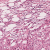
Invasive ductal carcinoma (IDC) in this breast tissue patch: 1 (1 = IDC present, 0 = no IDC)